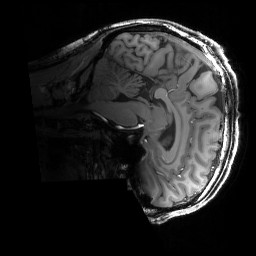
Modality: T1w
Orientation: sagittal
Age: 23
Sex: male
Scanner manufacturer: siemens
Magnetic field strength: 6.98 T
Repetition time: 3 s
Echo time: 0.00388 s